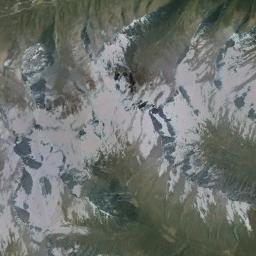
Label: snowberg